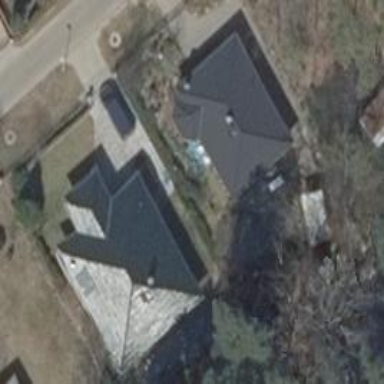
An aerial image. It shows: Detached building with hipped roof shape.